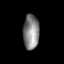
Tissue: lung
Cell type: Epithelial cells
Senescence score: 0.1598
Nuclear area (px): 544
Mean DAPI intensity: 133.432